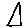
Label: triangle